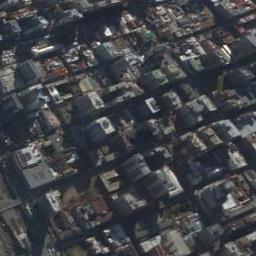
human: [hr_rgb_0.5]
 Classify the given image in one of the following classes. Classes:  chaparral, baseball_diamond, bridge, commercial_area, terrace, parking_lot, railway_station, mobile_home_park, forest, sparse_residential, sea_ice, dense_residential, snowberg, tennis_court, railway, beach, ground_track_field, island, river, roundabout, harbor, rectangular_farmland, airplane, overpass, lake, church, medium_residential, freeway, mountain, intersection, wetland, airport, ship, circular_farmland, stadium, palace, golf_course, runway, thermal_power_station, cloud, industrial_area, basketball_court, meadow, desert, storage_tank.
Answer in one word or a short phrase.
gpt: commercial_area